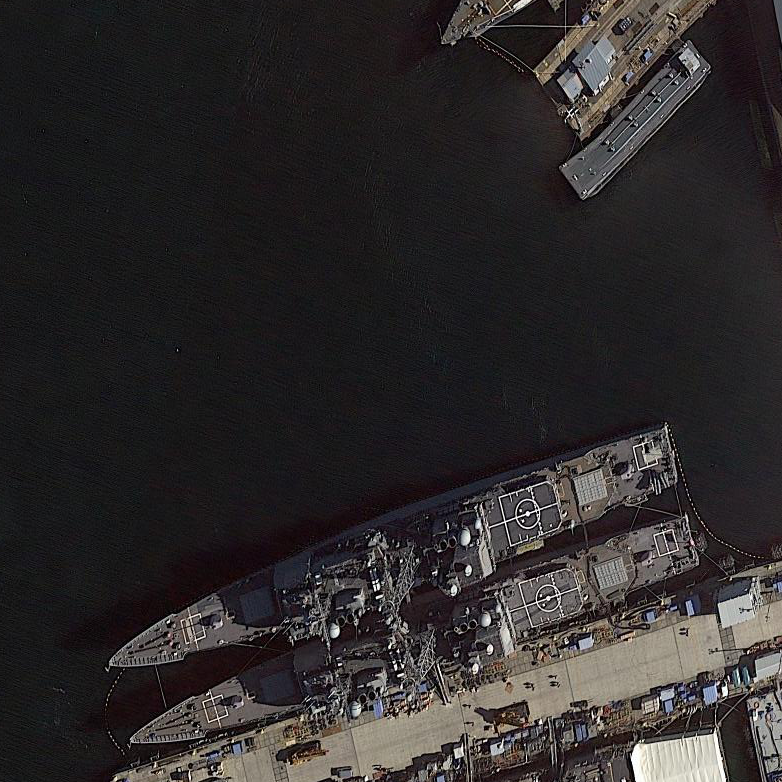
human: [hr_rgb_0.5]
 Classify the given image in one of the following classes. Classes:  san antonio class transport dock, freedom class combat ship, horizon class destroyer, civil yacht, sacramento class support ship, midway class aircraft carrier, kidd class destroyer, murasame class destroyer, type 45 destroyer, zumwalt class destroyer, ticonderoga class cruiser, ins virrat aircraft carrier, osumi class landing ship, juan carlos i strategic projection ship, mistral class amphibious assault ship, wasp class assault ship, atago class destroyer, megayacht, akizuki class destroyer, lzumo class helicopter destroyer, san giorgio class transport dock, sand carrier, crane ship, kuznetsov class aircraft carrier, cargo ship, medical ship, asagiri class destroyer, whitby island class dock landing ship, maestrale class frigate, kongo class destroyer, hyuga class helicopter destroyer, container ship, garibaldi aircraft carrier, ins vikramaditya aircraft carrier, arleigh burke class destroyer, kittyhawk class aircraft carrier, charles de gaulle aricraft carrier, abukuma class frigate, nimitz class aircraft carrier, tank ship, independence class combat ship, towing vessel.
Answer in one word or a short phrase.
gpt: Ticonderoga class cruiser